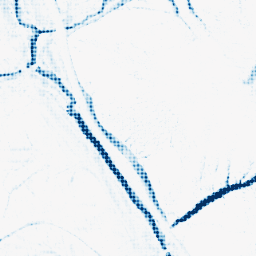
Category: morphological
Decomposition family: morphological_ellipse
Decomposition parameters: operation: closing
width: 10
height: 10
Upsampling method: sinc_blackman
Upsampling parameters: scale: 8
kernel_size: 8
Upsampling scale: 8